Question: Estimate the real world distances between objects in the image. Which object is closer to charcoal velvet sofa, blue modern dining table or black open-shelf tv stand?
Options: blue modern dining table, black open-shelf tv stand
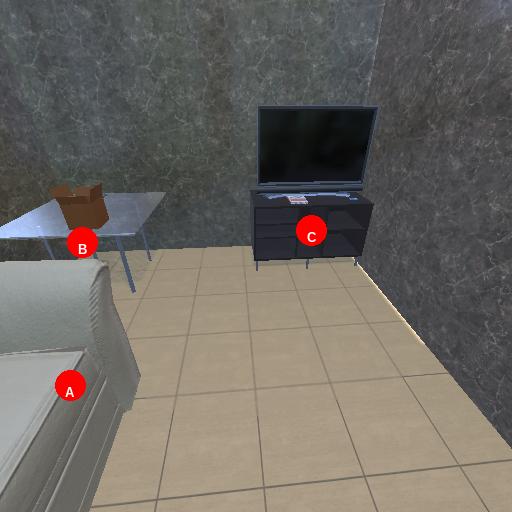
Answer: blue modern dining table